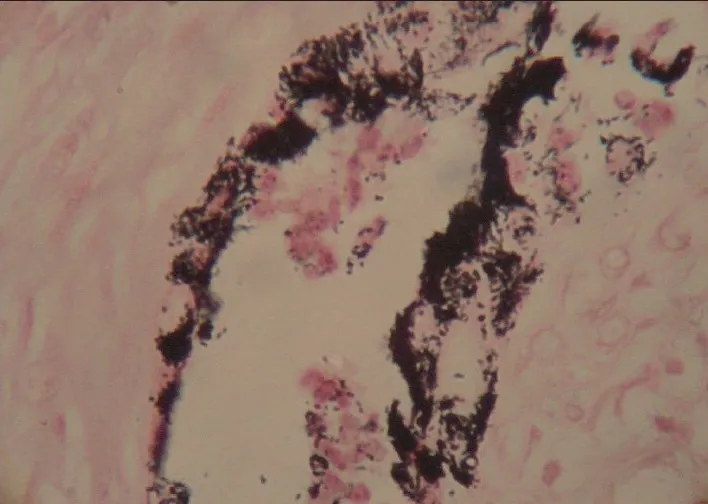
Peripheral melanin-containing epitheloid cells showing positivity (Masson' Fontana, x4).
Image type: pathology (masson_trichrome)